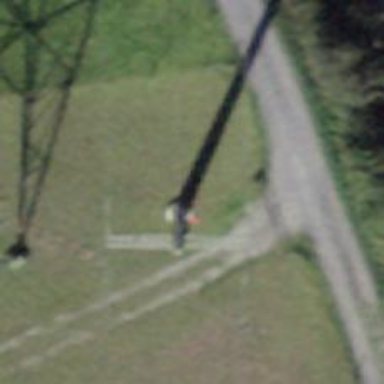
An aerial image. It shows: Power line in the image.